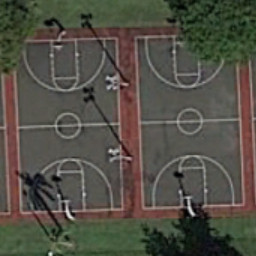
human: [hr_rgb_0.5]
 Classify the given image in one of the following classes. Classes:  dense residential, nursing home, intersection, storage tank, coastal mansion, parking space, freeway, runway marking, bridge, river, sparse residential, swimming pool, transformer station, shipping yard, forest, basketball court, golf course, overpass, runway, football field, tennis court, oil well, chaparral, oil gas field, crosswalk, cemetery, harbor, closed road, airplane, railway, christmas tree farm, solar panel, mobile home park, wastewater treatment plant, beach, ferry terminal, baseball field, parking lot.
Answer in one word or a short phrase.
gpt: basketball court